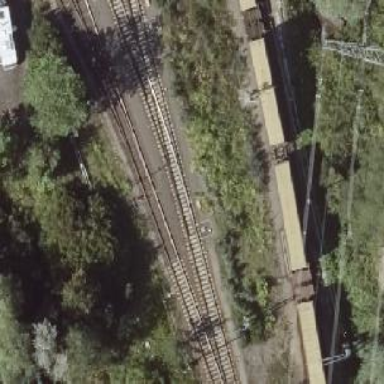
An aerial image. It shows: Railway yard.